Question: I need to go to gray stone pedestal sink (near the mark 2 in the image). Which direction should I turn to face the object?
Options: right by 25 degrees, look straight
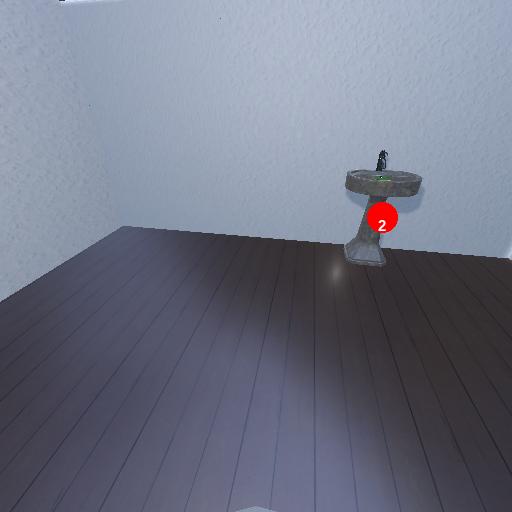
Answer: right by 25 degrees